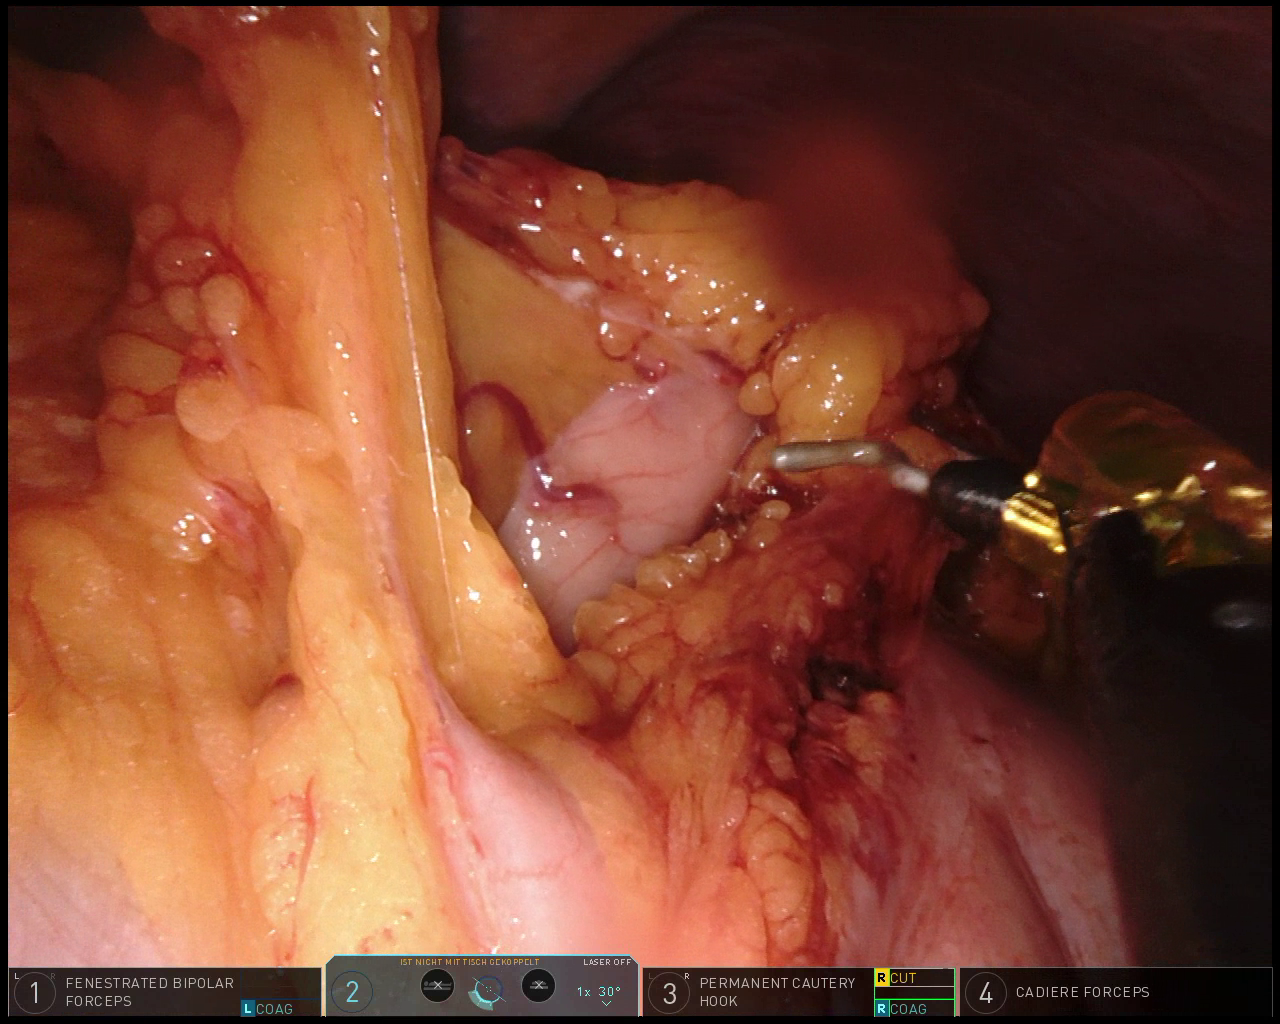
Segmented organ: stomach
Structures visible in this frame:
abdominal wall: yes
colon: yes
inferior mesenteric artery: no
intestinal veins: no
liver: no
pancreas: no
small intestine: no
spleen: no
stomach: yes
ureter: no
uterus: no
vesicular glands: no